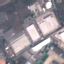
Land use / land cover: Industrial